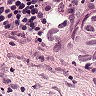
Metastatic tissue present: yes